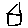
Label: house